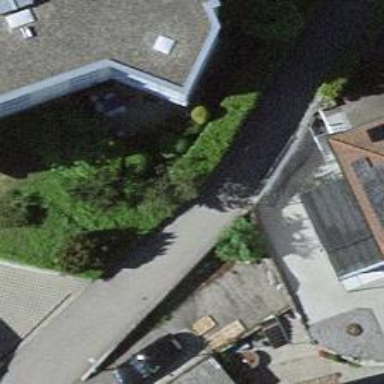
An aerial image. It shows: Smooth asphalt road in residential area.